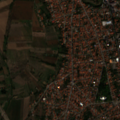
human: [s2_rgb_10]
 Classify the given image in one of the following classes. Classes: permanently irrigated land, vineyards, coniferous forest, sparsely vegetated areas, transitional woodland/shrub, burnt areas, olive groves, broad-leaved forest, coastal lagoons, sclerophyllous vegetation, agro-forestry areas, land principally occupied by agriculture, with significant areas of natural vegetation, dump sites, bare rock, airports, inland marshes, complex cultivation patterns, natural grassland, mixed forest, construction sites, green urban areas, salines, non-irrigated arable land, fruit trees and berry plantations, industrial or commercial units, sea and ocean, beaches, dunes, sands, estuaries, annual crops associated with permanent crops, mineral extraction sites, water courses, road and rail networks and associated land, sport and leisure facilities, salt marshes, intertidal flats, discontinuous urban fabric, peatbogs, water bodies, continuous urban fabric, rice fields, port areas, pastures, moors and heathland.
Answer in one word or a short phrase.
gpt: discontinuous urban fabric, non-irrigated arable land, land principally occupied by agriculture, with significant areas of natural vegetation